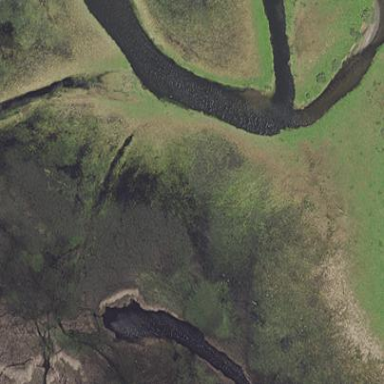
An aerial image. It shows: Marsh wetland.